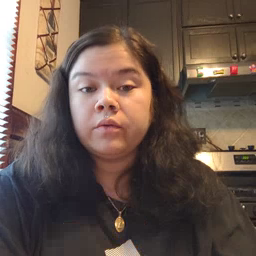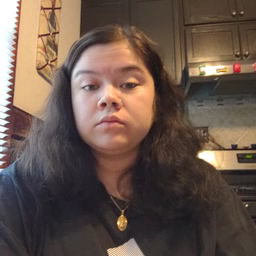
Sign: sticky